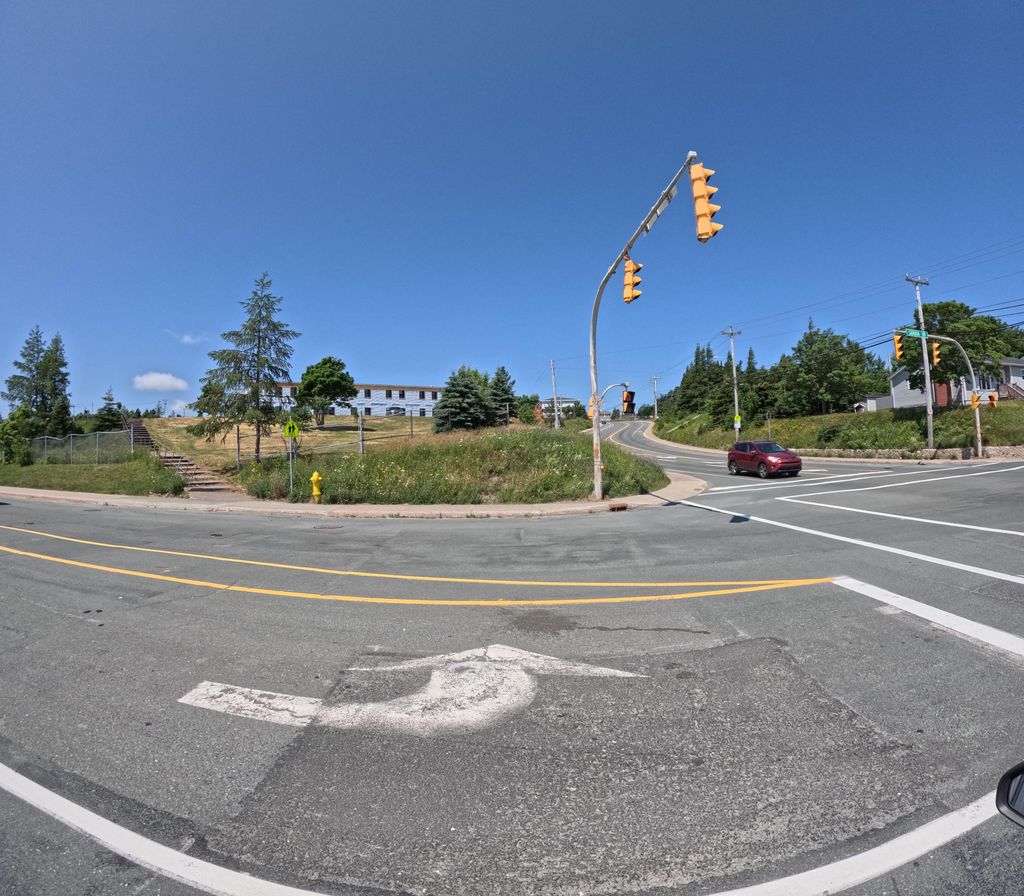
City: st_johns